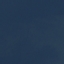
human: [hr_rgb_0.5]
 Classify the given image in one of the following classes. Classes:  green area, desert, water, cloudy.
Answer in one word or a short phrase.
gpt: water